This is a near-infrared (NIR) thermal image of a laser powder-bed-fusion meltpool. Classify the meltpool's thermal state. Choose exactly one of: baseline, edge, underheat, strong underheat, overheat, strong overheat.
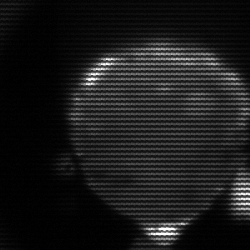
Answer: edge